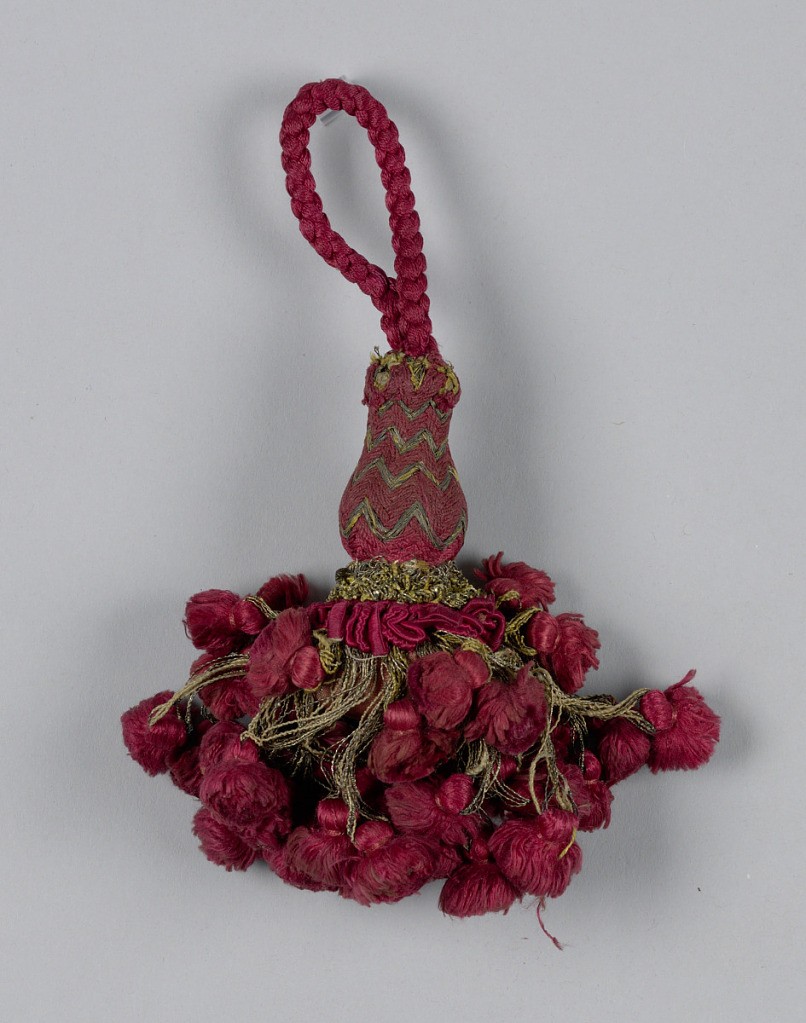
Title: Tassel
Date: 17th century
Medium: silk and metallic thread (gold foil on silk core) on a wood core
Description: Tassel head of wood covered with red silk and gilt thread in chevron design. Collars of metallic thread and red satin strips; skirt of small red floss tassels hanging on gilt loops. Loop at top made of red braided silk threads.